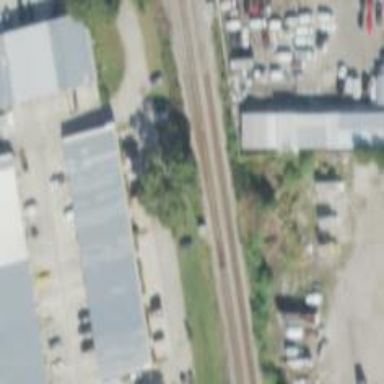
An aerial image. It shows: Site related to railway infrastructure.